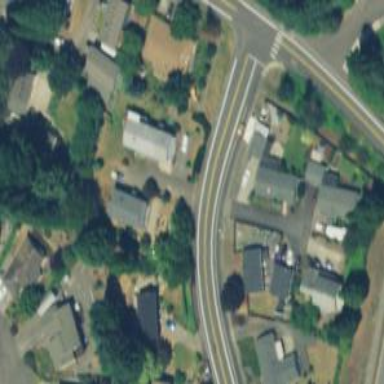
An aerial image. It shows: Tertiary road with sidewalk on the left.